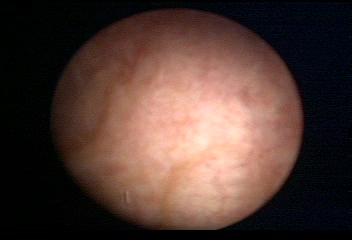
Modality: WLC
Class: Normal mucosa
Bladder cancer association: No